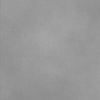
Atmospheric dust classification: dusty